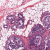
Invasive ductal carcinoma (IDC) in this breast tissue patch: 0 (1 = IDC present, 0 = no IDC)